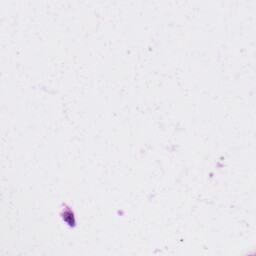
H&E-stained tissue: Skin